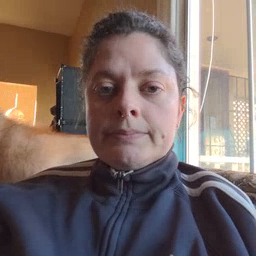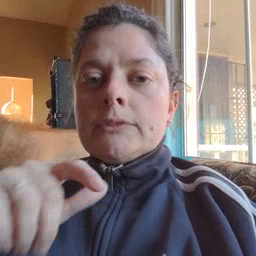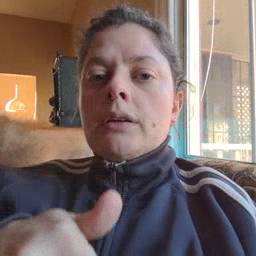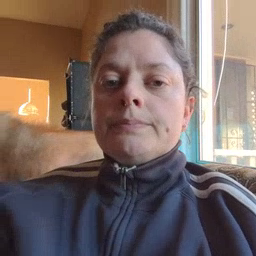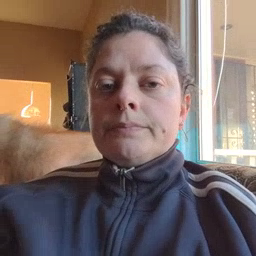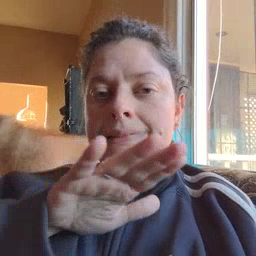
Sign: not